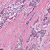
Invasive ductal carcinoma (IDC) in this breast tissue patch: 1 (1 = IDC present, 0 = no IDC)